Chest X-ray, PA view. Patient: 8 years old, sex M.
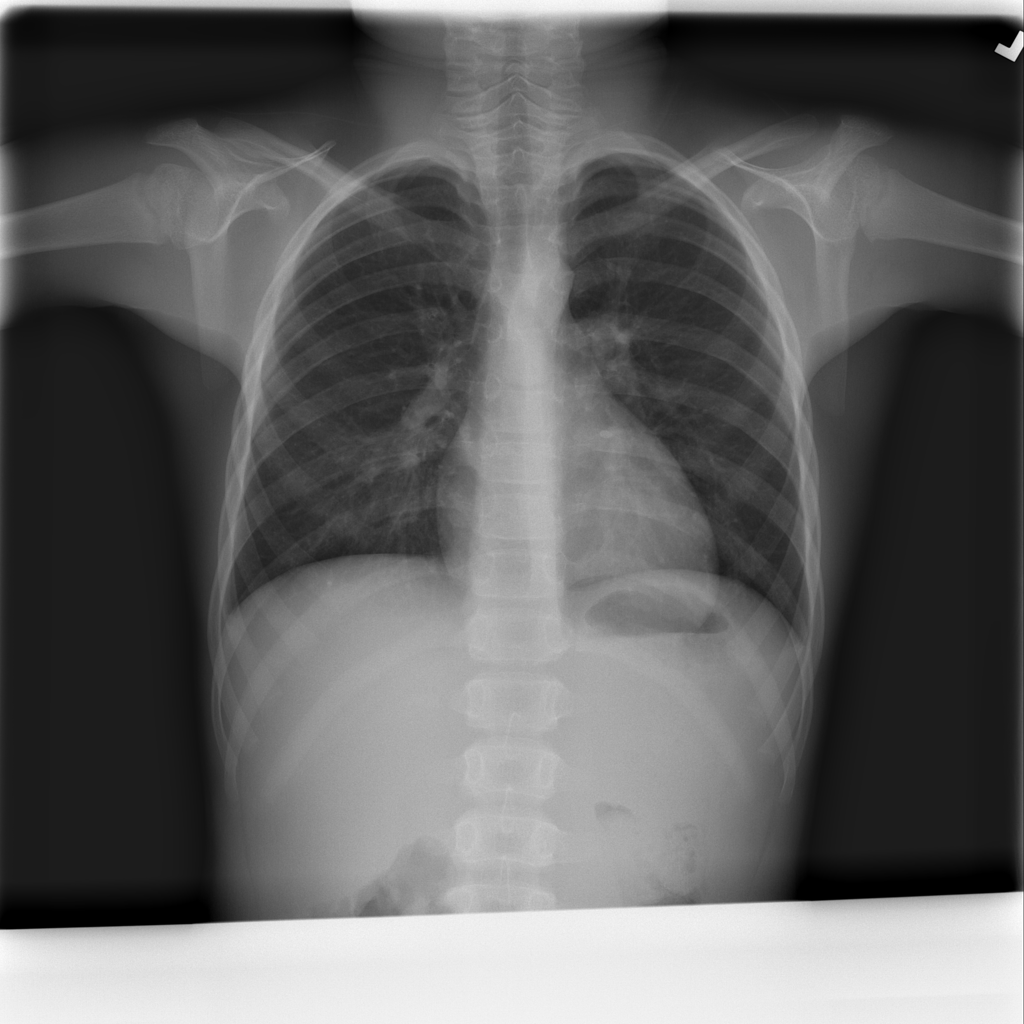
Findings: No Finding